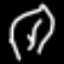
Label: leaf